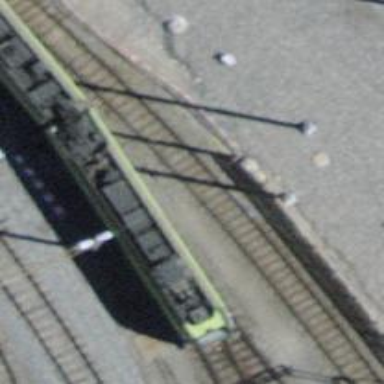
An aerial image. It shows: Railway switch.